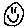
Label: smiley face